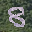
Label: 8